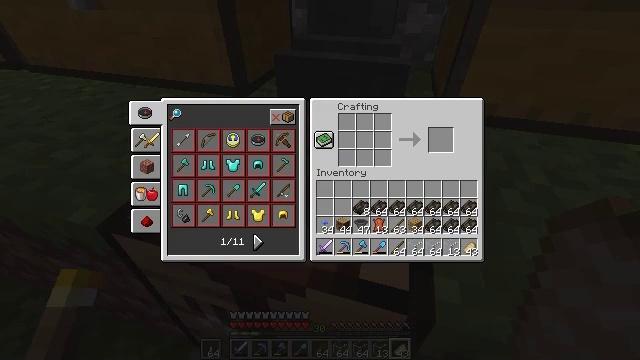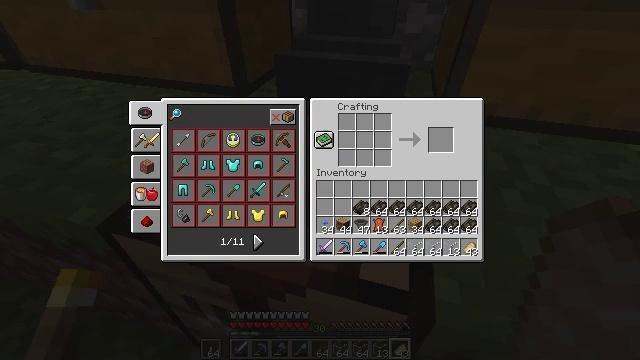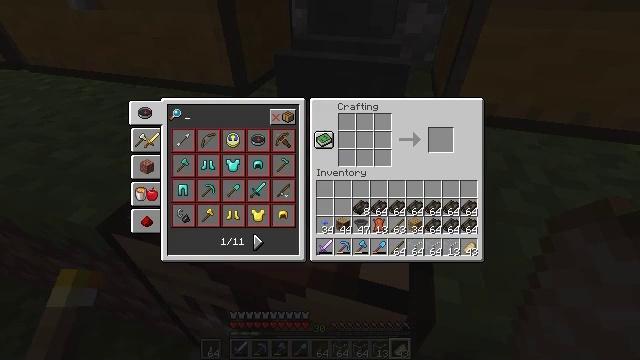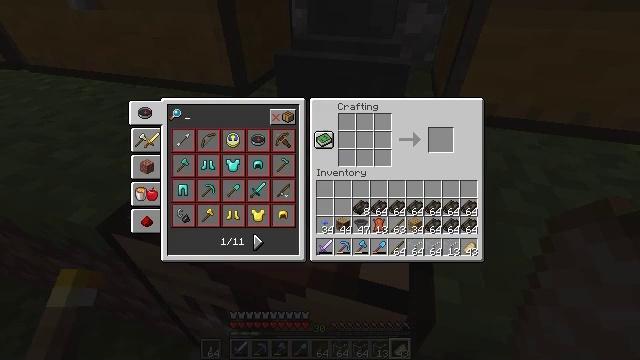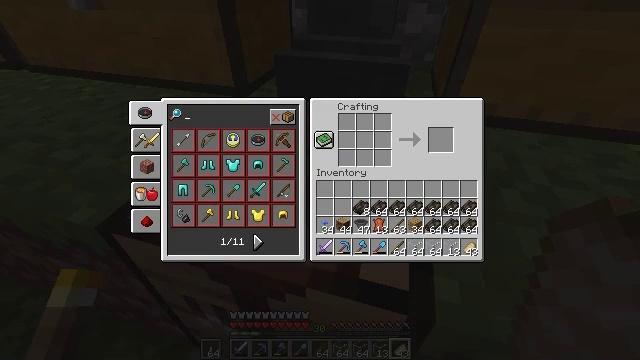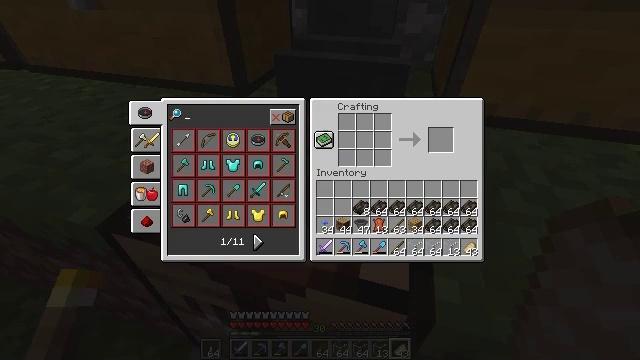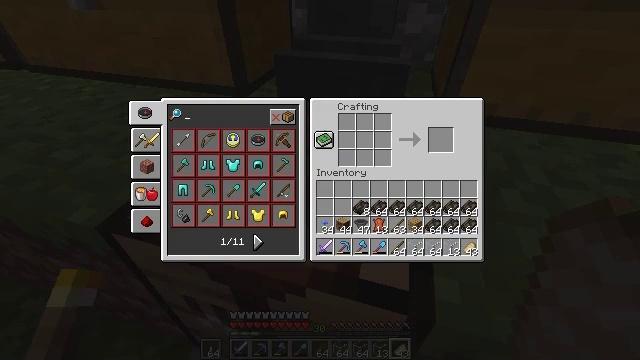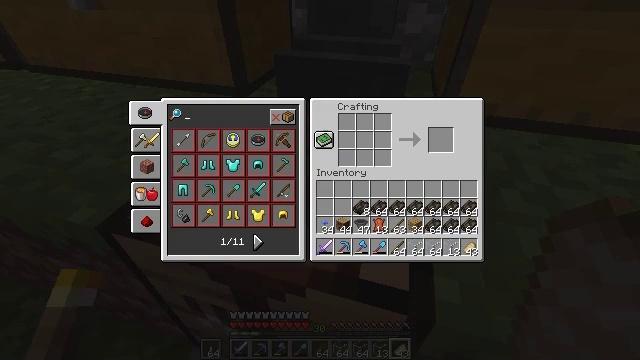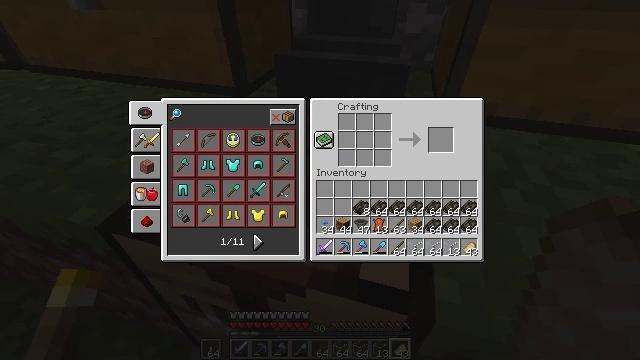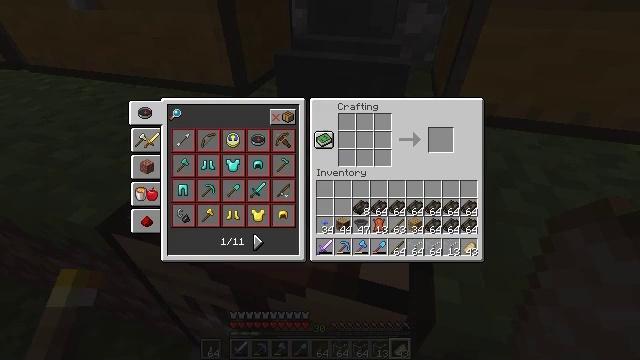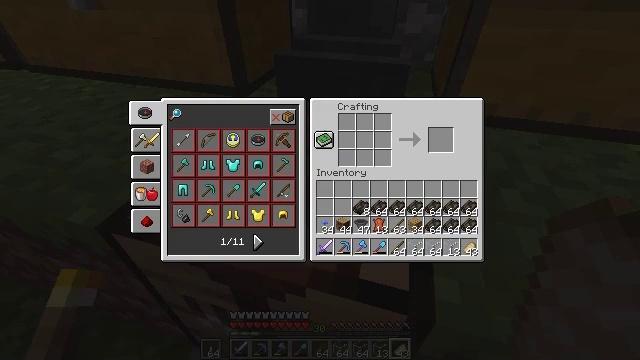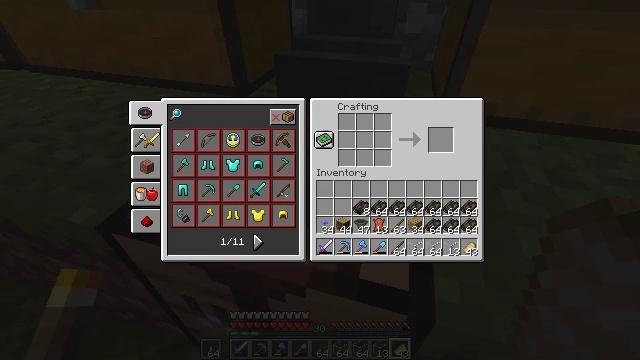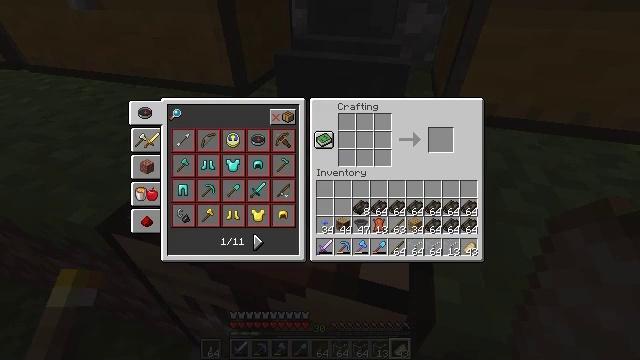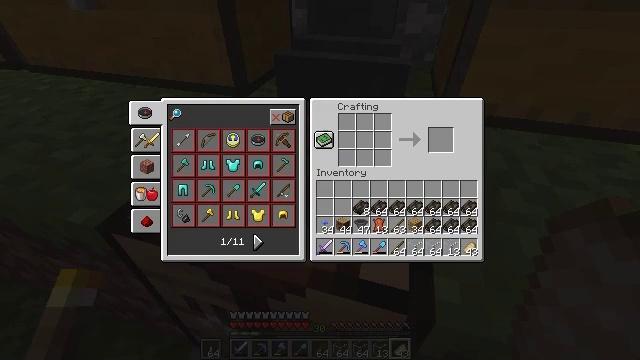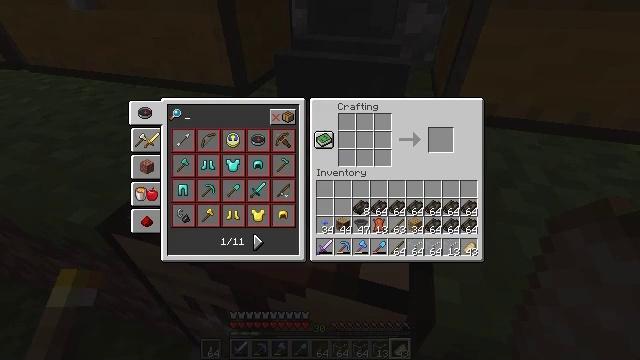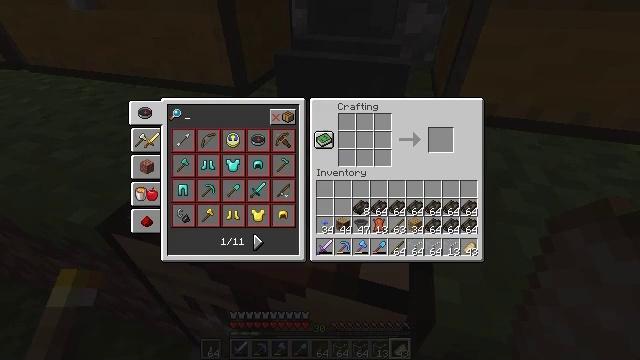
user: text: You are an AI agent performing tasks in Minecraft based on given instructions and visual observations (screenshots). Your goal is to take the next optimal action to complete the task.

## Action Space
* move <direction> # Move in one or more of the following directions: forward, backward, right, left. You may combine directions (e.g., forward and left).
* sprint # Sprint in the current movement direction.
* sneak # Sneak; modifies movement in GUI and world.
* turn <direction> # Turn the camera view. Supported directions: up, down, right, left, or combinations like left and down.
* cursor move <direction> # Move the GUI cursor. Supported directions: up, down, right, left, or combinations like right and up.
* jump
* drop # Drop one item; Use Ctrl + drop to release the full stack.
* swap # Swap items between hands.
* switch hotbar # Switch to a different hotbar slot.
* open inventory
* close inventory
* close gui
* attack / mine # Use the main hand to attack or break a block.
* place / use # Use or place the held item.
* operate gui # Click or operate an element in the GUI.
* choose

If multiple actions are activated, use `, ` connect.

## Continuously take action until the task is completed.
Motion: motion action
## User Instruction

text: Take dried kelp to craft a dried kelp block.
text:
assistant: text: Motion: no_op
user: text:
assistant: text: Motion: no_op
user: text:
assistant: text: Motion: no_op
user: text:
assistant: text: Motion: no_op
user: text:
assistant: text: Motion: no_op
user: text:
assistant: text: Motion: no_op
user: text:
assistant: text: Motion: no_op
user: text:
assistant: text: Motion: no_op
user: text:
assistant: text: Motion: no_op
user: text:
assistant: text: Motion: no_op
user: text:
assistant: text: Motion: no_op
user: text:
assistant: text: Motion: no_op
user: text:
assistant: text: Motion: no_op
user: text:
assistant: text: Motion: no_op
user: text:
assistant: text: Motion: no_op
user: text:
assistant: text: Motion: no_op
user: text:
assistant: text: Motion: no_op
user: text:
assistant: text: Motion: no_op
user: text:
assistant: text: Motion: no_op
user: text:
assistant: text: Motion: no_op
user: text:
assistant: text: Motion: no_op
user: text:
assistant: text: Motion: no_op
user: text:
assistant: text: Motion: no_op
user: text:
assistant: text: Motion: no_op
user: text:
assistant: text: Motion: no_op
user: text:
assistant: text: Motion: no_op
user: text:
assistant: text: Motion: no_op
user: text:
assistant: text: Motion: no_op
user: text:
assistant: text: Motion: no_op
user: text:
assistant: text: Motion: no_op